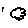
Label: cloud